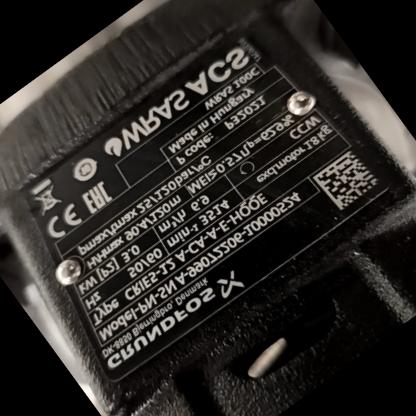
Klasa: tabliczka-znamionowa